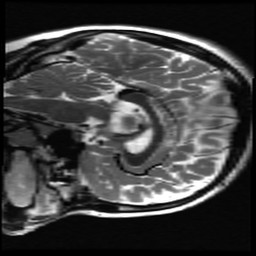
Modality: T2w
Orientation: sagittal
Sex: female
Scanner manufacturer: ge
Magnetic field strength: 3 T
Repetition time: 5 s
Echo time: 0.1012 s